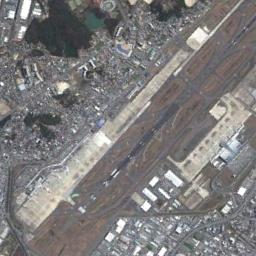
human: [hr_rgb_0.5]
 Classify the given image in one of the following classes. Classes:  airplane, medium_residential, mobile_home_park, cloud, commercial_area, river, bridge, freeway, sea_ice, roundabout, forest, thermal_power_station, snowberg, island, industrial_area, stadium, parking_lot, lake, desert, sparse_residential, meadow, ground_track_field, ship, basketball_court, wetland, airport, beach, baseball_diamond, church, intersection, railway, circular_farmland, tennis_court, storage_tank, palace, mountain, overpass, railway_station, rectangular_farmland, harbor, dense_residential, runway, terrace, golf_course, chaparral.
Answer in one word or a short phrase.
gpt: airport